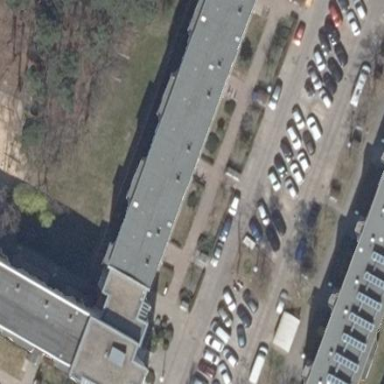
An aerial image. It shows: Parking lane.